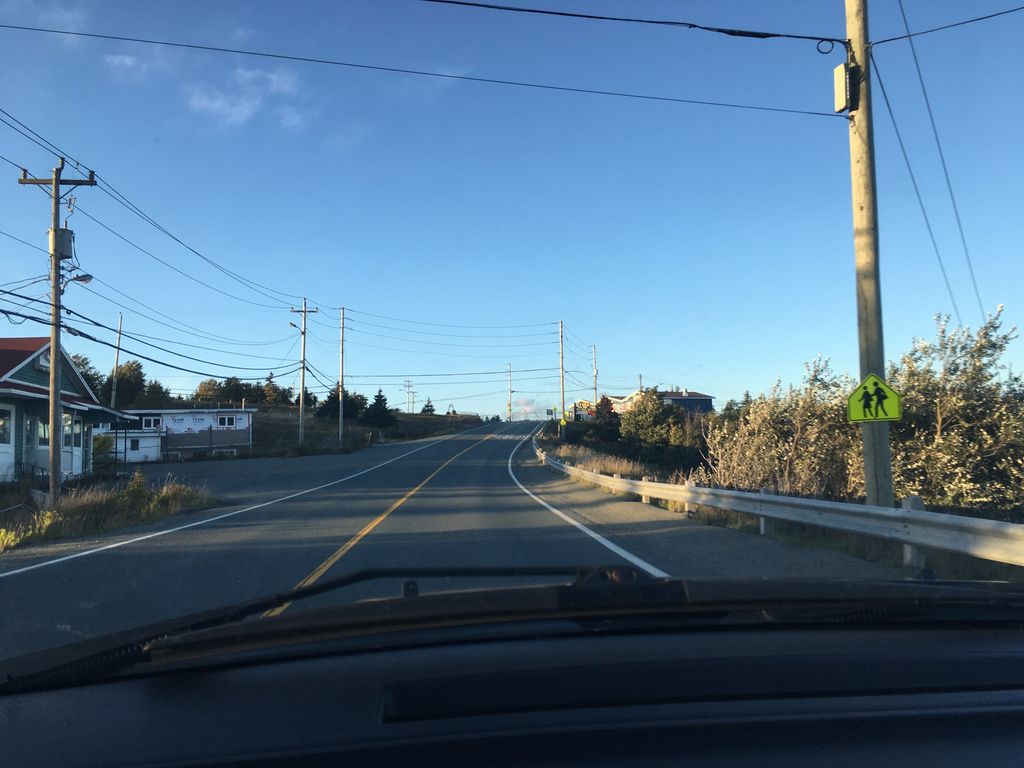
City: st_johns